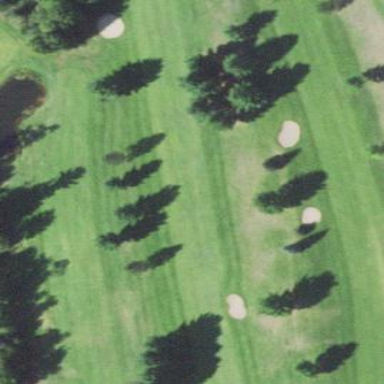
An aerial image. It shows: Grassy area designated as golf fairway.